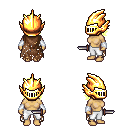
a pixel art fantasy rpg character, female body template, human, tanned skin, brown tattered cape, white pants, gold long bangs hairstyle, gold helm, white cloth bracers, dagger, four views (front, back, left, right), 2x2 character sprite sheet, small pixel art, hard edges, no anti-aliasing